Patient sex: M
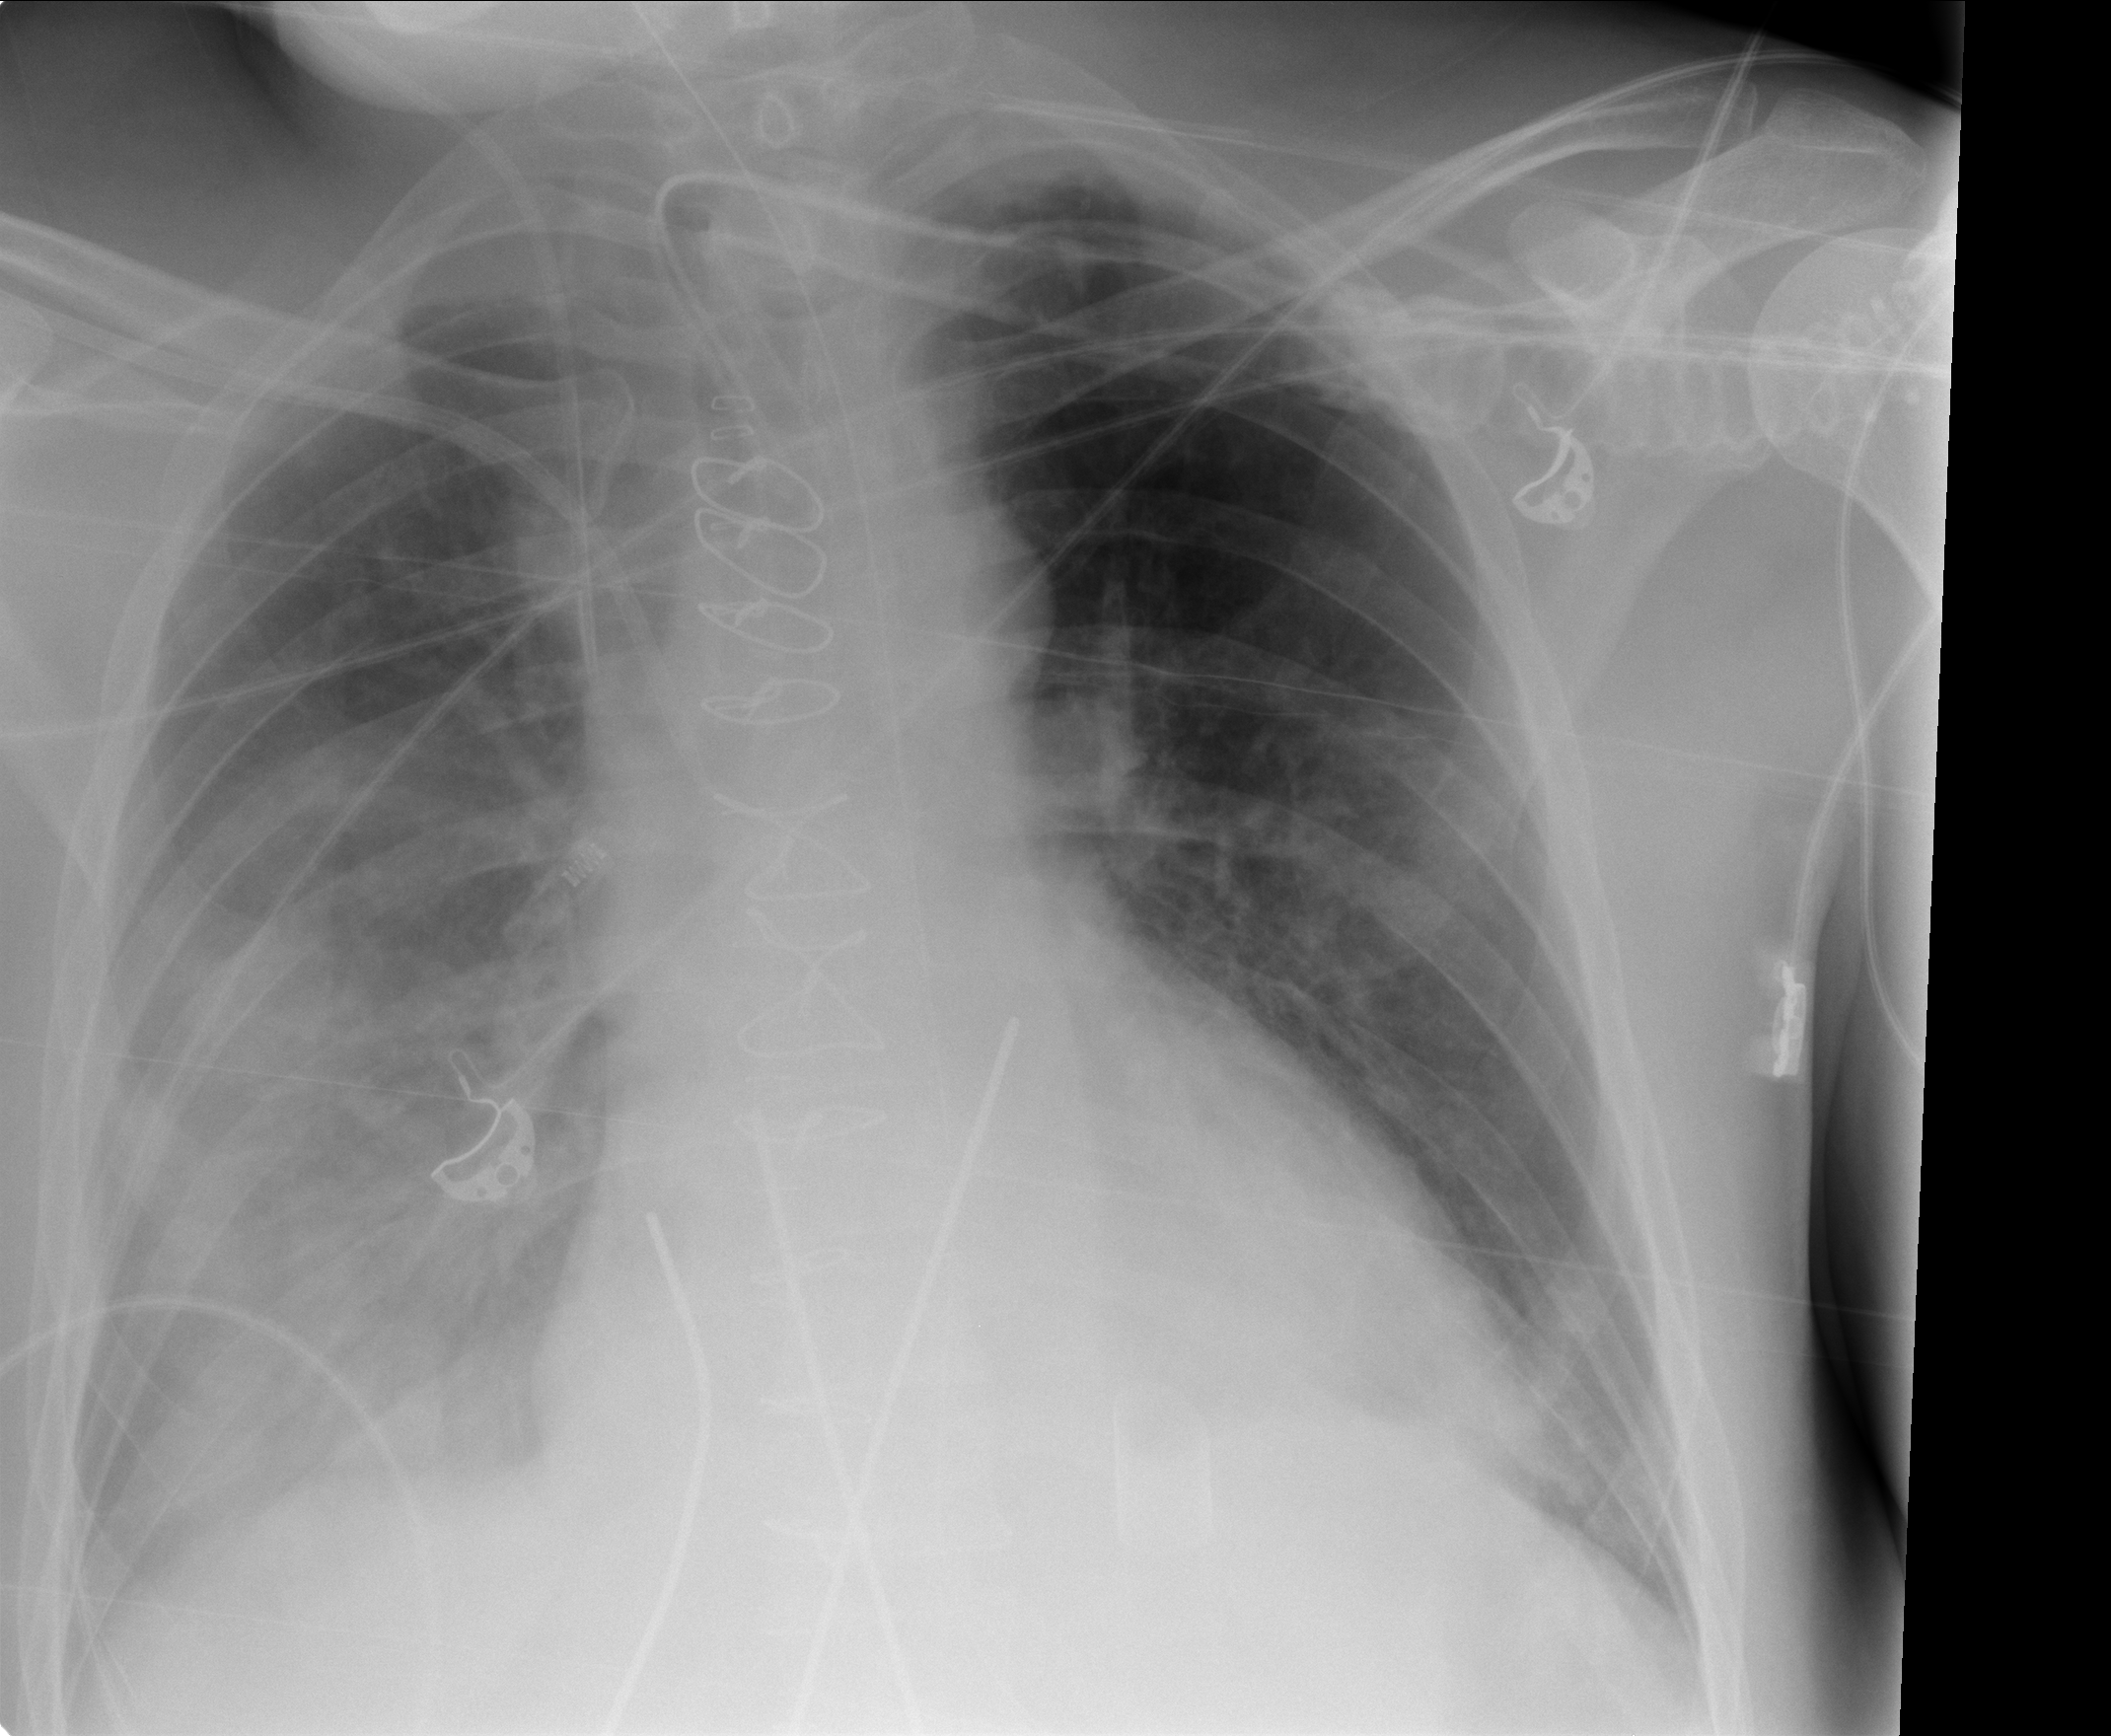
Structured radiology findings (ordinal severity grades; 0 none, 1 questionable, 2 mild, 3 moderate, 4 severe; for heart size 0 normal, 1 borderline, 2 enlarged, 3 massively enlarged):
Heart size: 0
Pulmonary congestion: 0
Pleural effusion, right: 2
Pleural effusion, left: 0
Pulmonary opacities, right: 2
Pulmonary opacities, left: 0
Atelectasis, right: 2
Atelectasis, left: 0